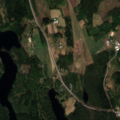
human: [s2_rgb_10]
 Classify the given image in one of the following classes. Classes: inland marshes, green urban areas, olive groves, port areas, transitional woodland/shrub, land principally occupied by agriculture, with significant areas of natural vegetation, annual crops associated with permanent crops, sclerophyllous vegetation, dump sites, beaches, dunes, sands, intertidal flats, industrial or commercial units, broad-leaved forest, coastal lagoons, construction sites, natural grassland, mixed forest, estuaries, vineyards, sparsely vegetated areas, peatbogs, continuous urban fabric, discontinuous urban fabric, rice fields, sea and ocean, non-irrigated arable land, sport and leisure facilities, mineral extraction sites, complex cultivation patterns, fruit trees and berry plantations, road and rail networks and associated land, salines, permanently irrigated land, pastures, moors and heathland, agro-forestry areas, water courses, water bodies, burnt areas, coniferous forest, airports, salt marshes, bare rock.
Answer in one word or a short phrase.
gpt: coniferous forest, mixed forest, water bodies